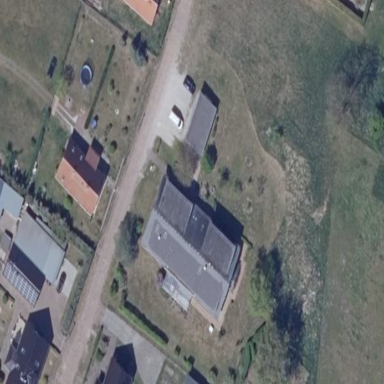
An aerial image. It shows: Building.